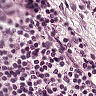
Metastatic tissue present: no